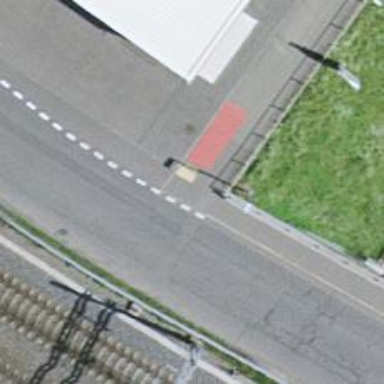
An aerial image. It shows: Asphalt sidewalk.